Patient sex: M
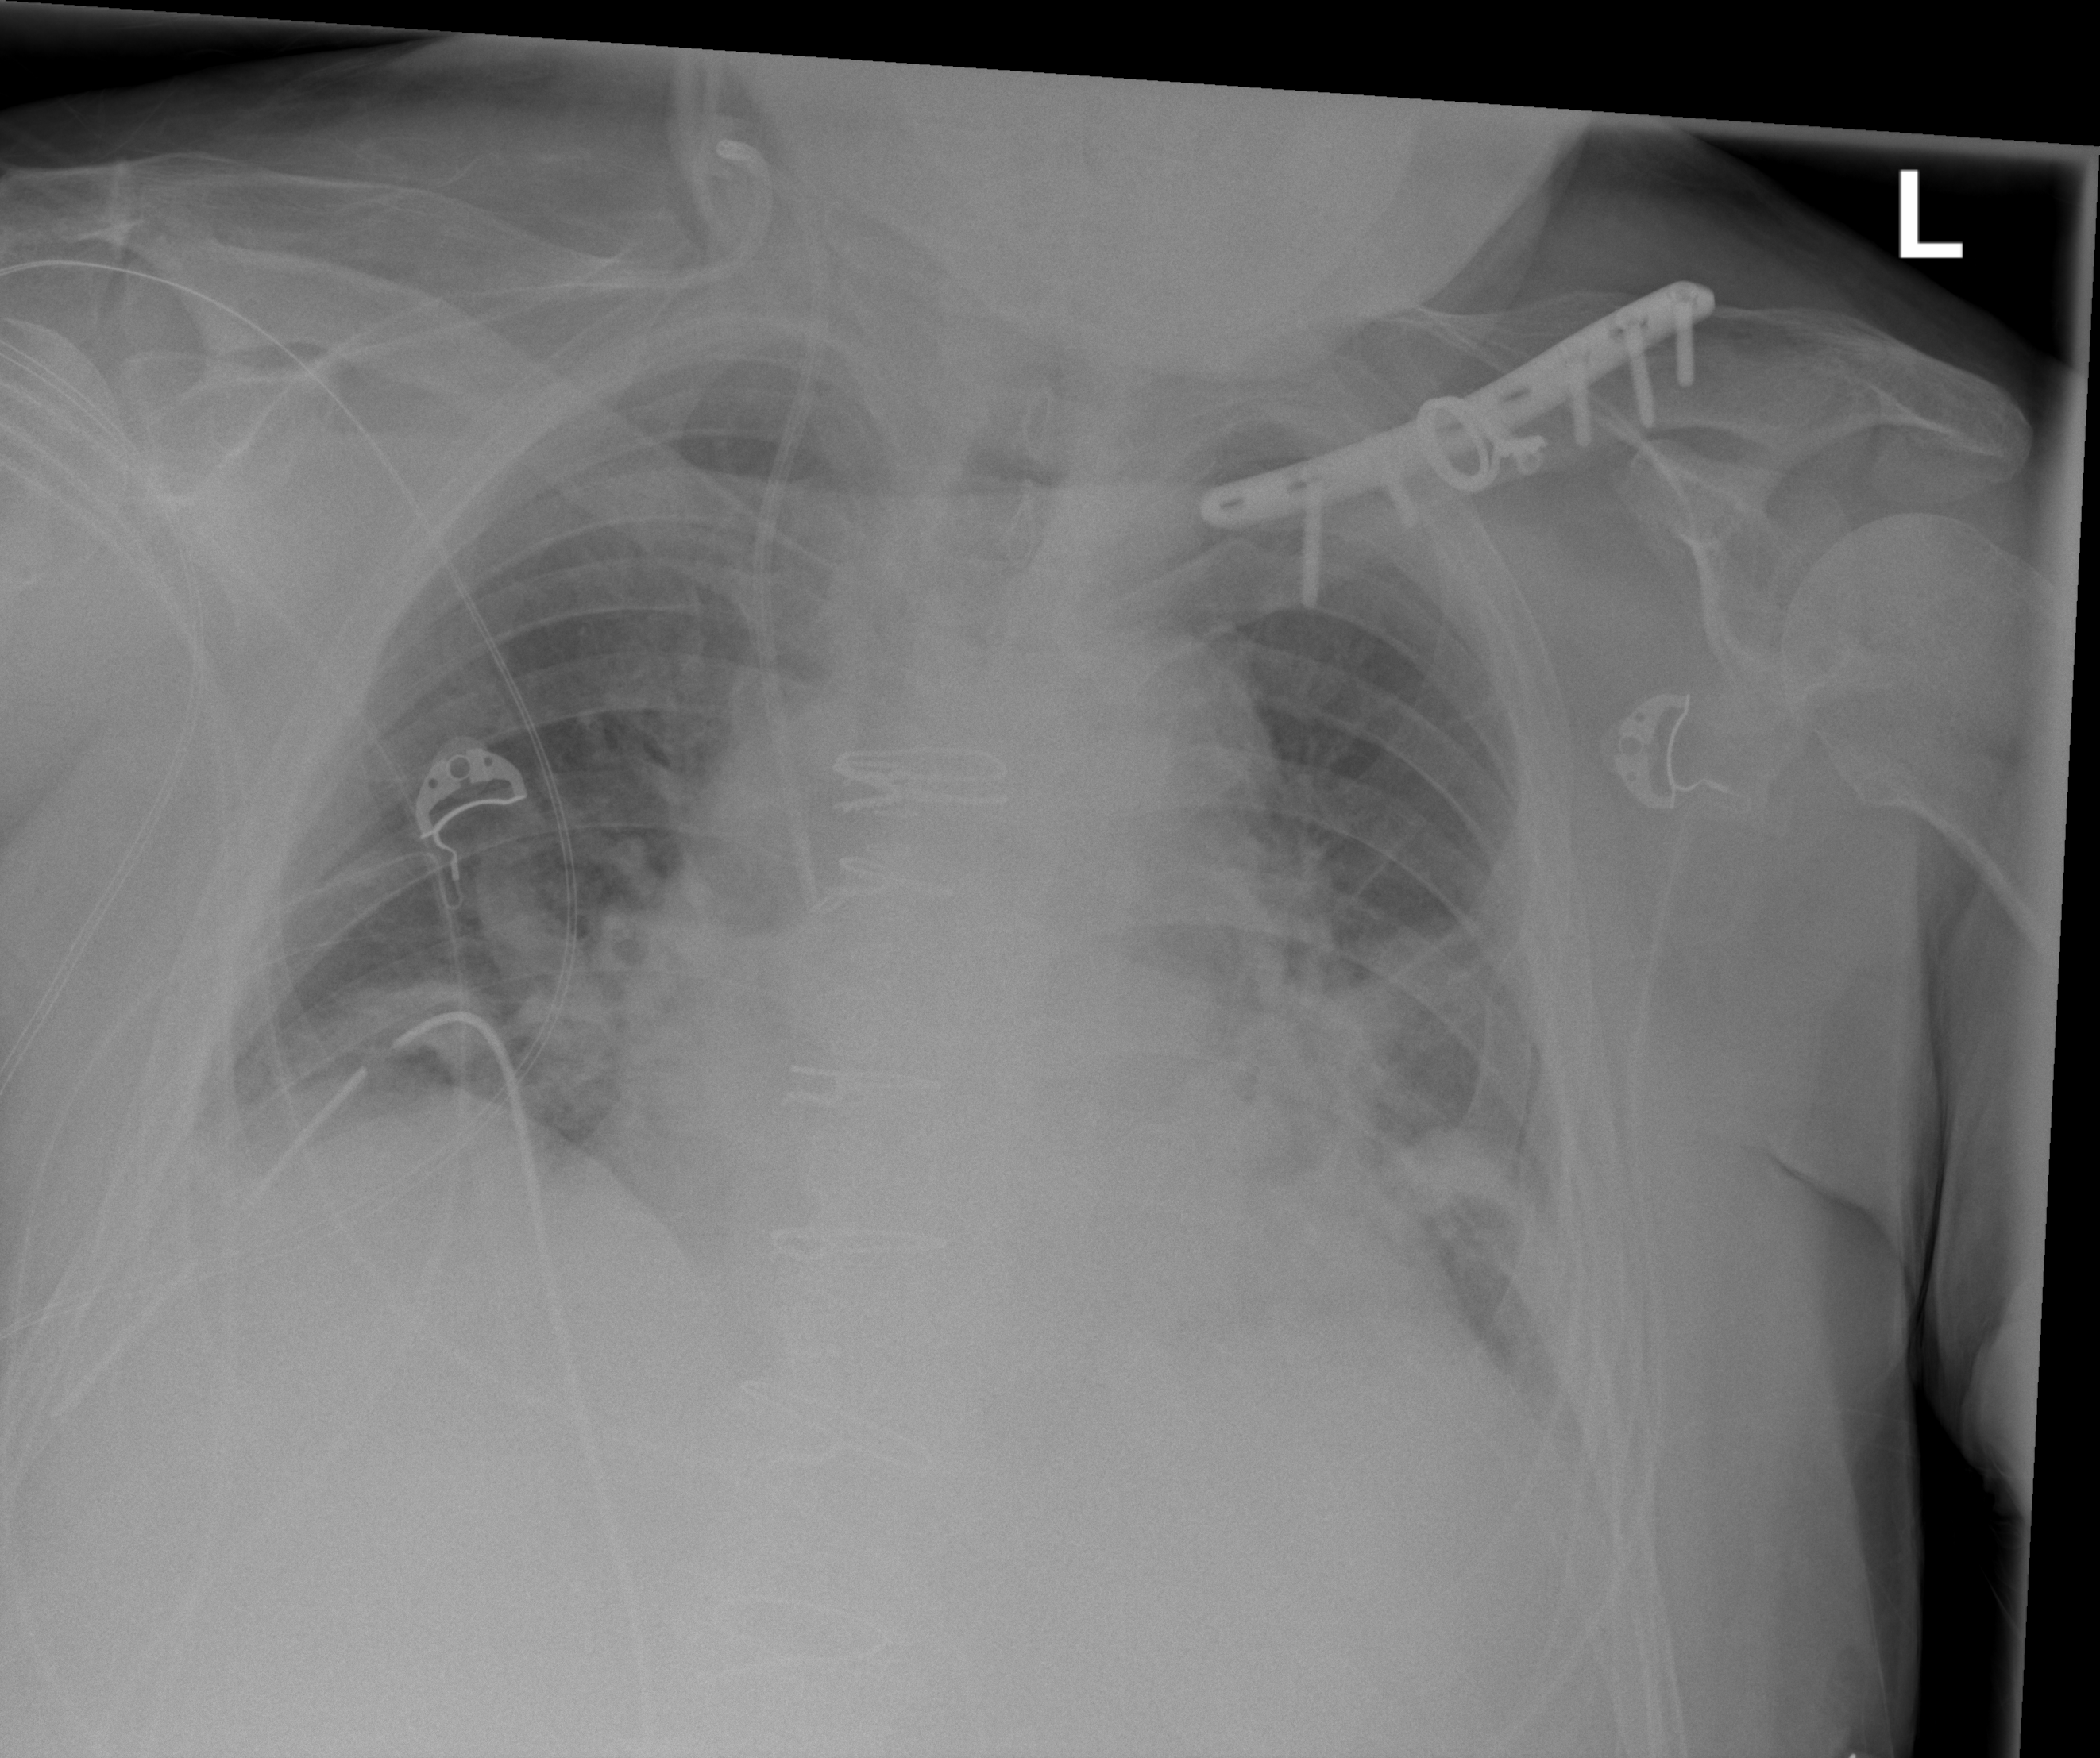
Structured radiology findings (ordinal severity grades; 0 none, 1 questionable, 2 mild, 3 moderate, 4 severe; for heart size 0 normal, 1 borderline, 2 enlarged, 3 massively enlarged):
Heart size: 2
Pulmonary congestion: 2
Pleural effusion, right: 0
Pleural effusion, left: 0
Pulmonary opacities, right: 0
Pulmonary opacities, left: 0
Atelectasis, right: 2
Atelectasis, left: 2